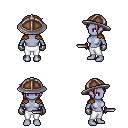
a pixel art fantasy rpg character, female body template, dark elf, purple skin, leather shoulder armor, white pants, white blonde pixie cut hairstyle, chain helm, metal gloves, dagger, four views (front, back, left, right), 2x2 character sprite sheet, small pixel art, hard edges, no anti-aliasing